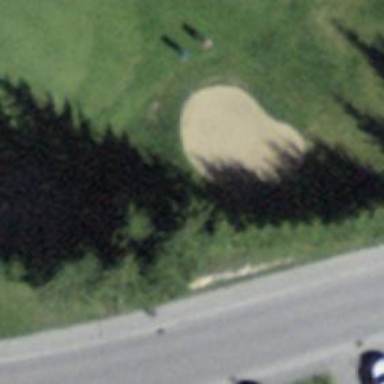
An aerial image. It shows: Golf bunker filled with natural sand.